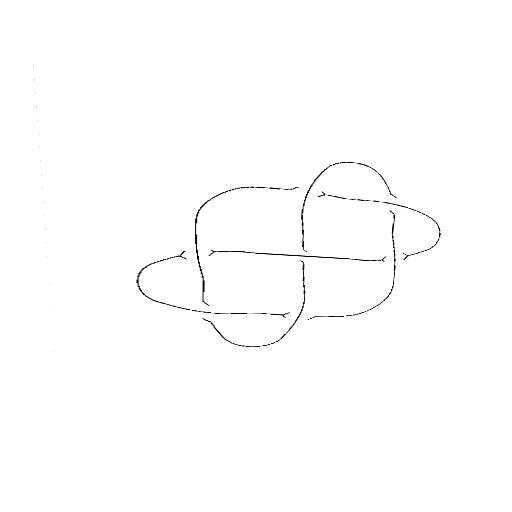
Crossing number: 7